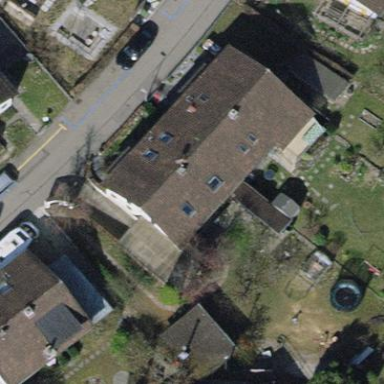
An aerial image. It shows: Semidetached house with gabled roof.